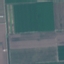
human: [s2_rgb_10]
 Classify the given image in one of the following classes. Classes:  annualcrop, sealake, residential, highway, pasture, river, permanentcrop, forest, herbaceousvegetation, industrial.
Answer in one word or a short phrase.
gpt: AnnualCrop